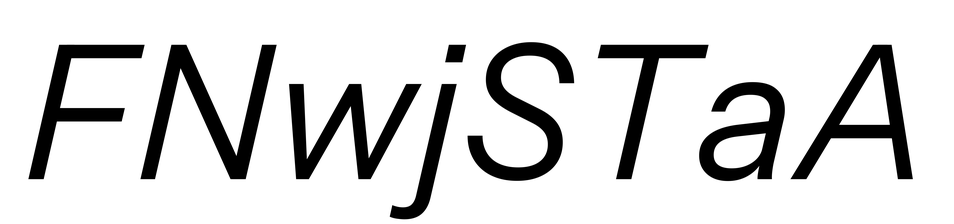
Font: InstrumentSans-Italic_Italic